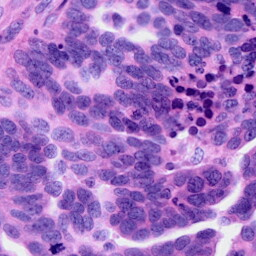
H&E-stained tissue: Ovarian